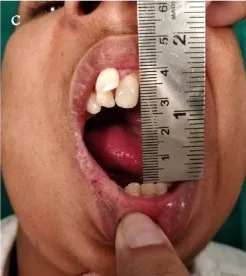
Post-Operative Images. . C: Mouth Opening photograph.
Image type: medical_photograph (oral_photograph)